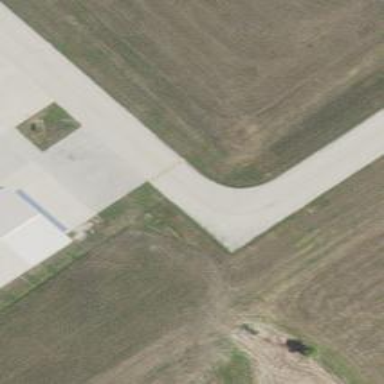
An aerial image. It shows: View of taxiway at the airport.